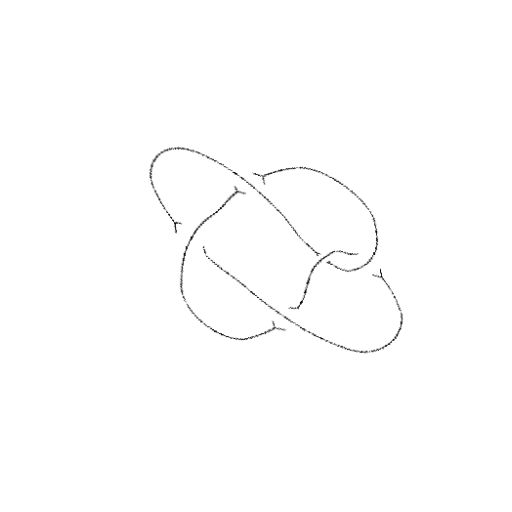
Crossing number: 5